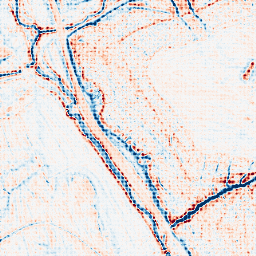
Category: classical
Decomposition family: gaussian
Decomposition parameters: sigma: 2
Upsampling method: sinc_blackman
Upsampling parameters: scale: 4
kernel_size: 4
Upsampling scale: 4